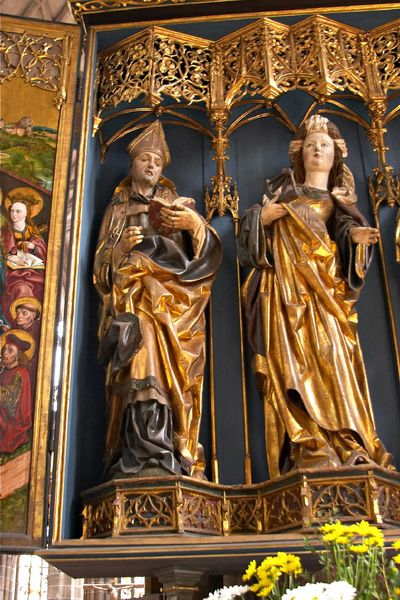
Titel: Katharinenaltar in St. Lorenz in Nürnberg
Künstler: Michael Wolgemut
Standort: Nürnberg, St. Lorenz (EU - D - B)
Schlagwörter: blau, blumen, holz, sockel, figur, gewand, gold, gotik, skulptur, schrift, bischof, faltenwurf, ringe, gedreht, altar, schnitzerei, heiligenschein, mitra, heilige, filigran, attribut, schnitzaltar, sakrale kunst, altar schnitzaltar